Field crop: tomato
Growth stage: 1
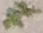
Species: portulaca